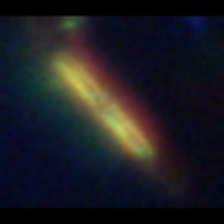
Taxon: Pennate
Group: Diatoms